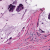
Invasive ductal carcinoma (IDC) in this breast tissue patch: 1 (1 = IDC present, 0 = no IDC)